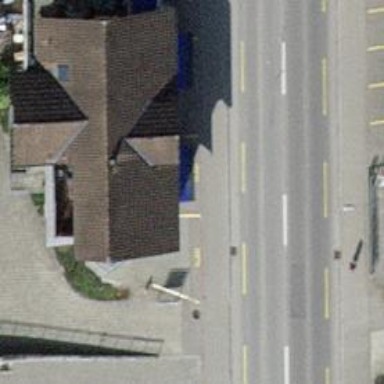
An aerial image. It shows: Hardware shop.